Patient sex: M
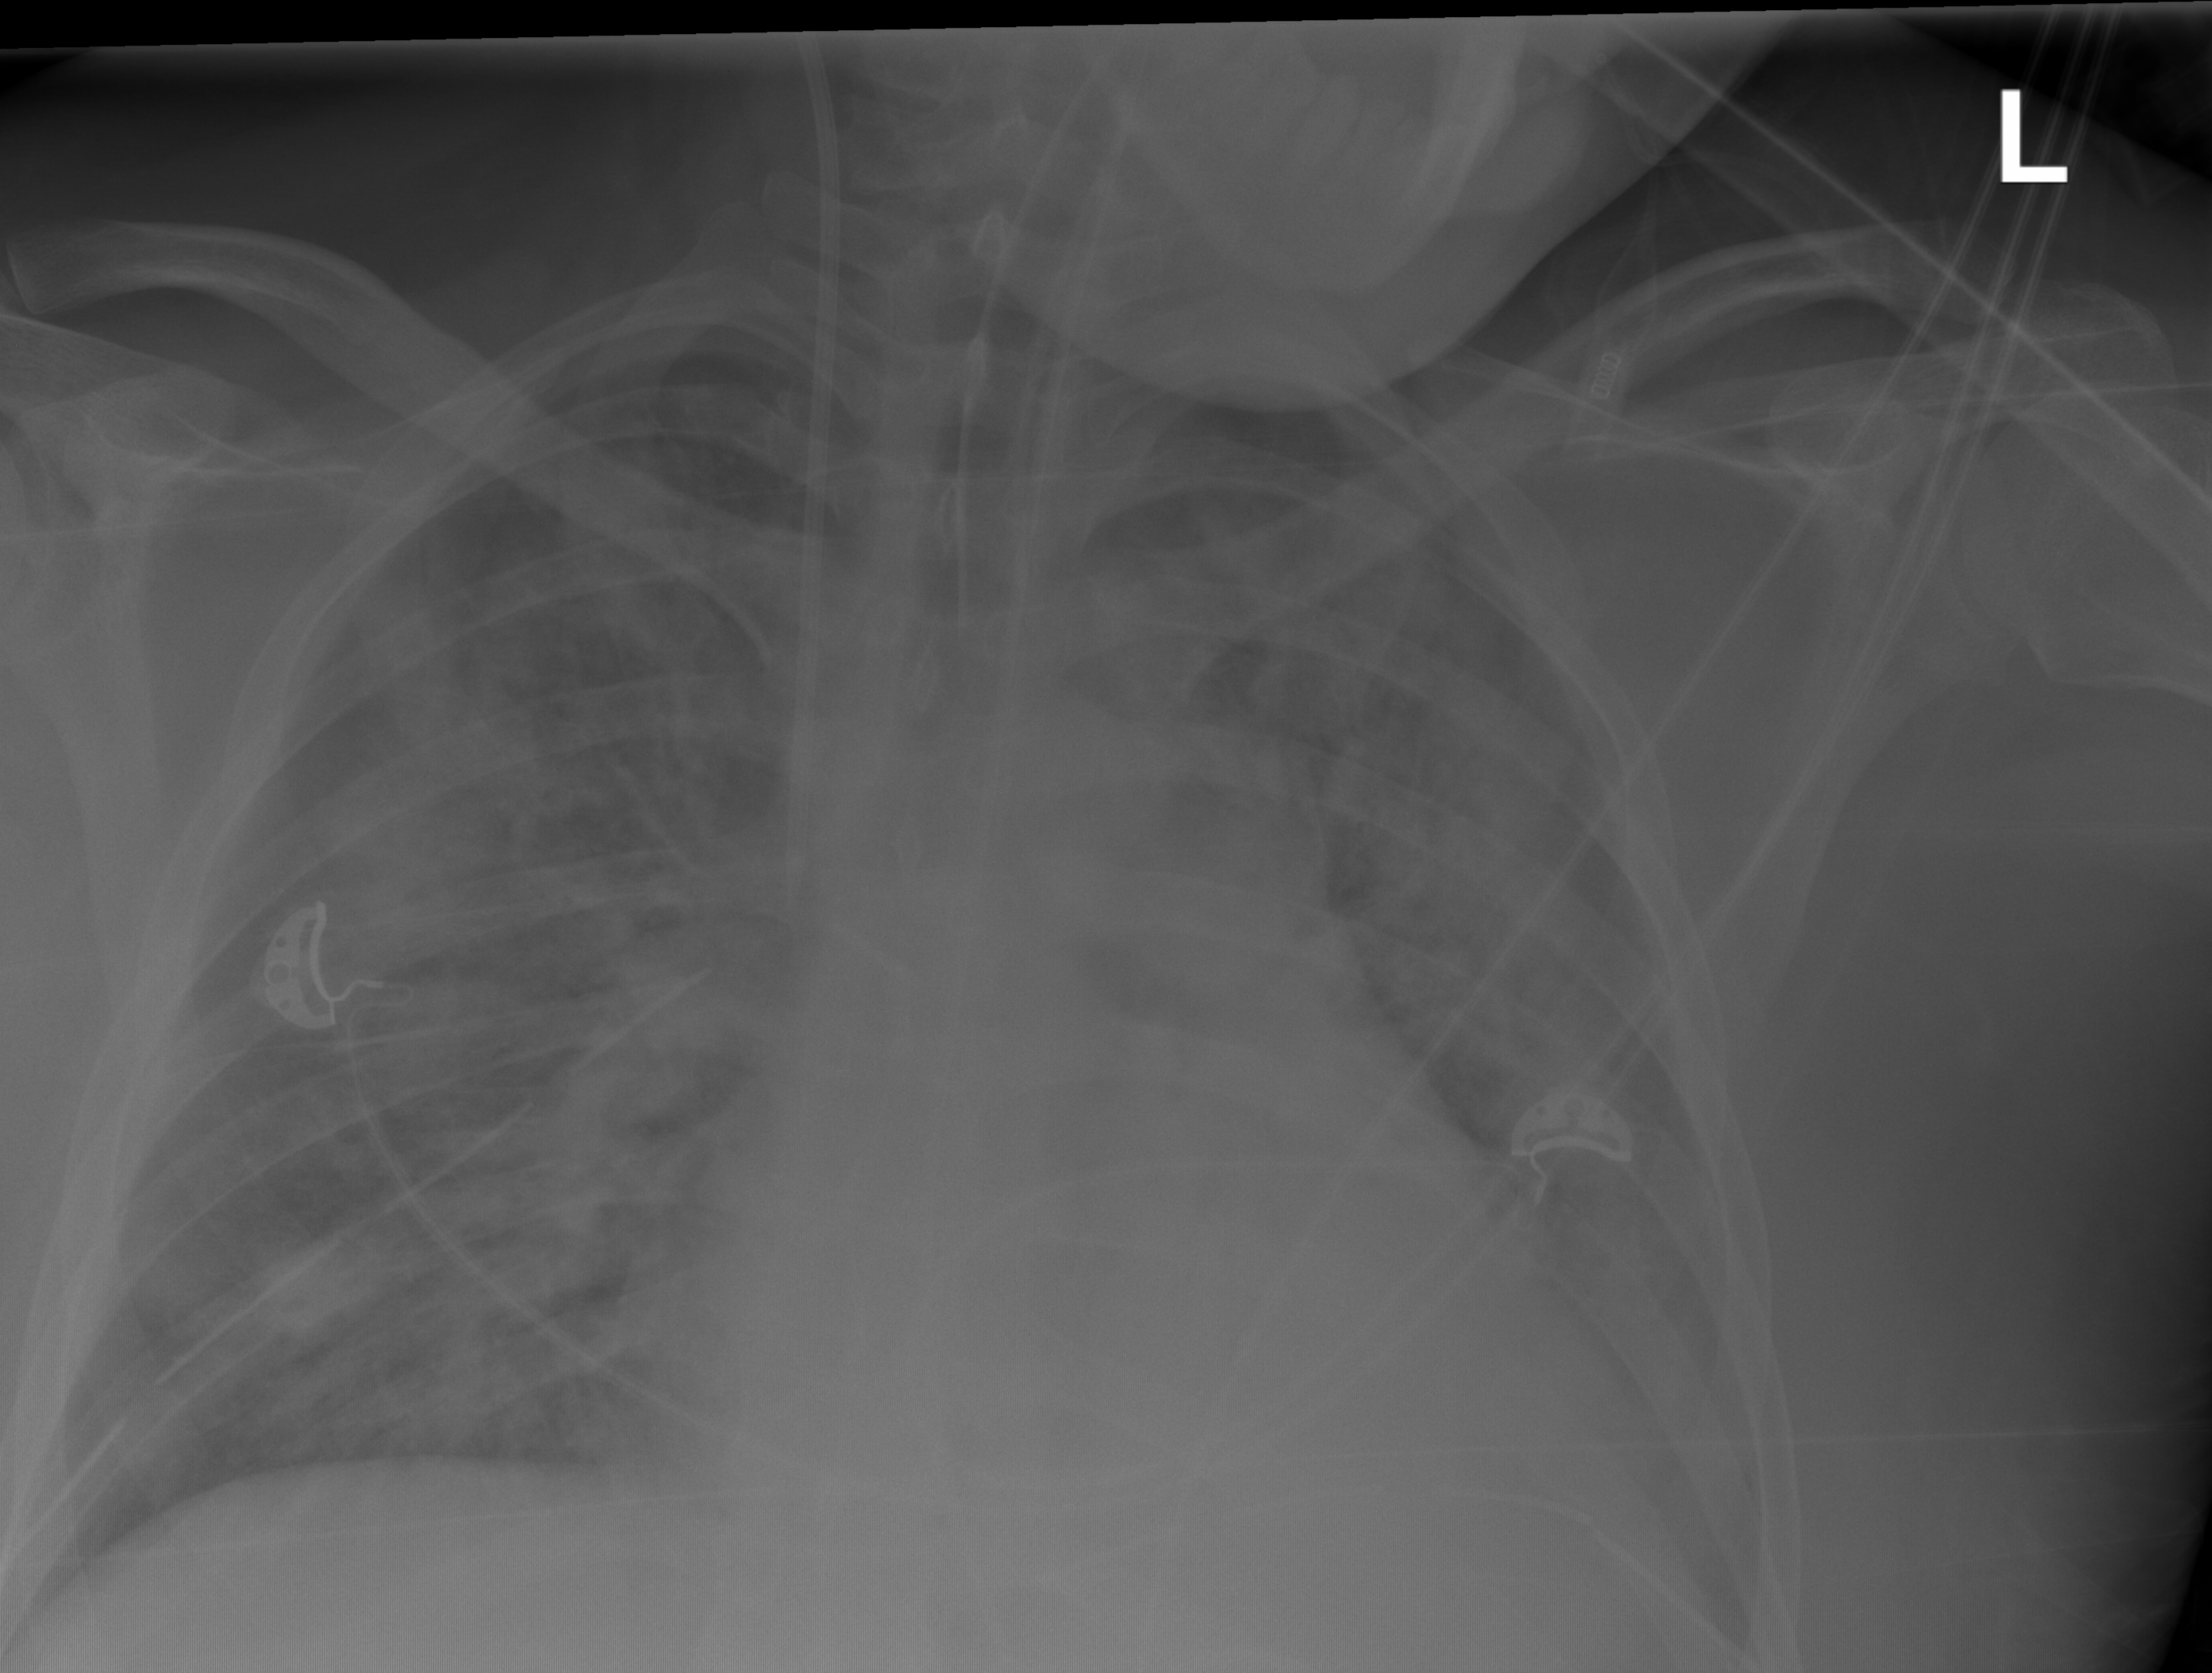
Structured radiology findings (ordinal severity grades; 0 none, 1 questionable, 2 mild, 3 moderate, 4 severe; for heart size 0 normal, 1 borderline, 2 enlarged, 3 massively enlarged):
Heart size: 1
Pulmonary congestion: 2
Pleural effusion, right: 0
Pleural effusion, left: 2
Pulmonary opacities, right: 3
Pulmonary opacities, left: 3
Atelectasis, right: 3
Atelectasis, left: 3